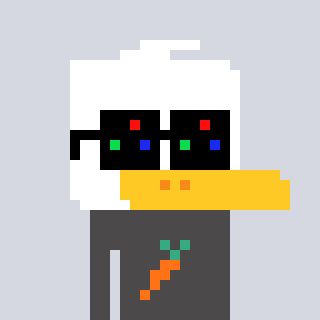
a pixel art character with square black sunglasses, a duck-shaped head and a grayscale-colored body on a cool background